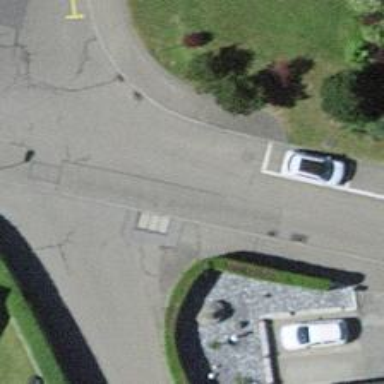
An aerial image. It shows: Unmarked crossing on footway.